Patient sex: M
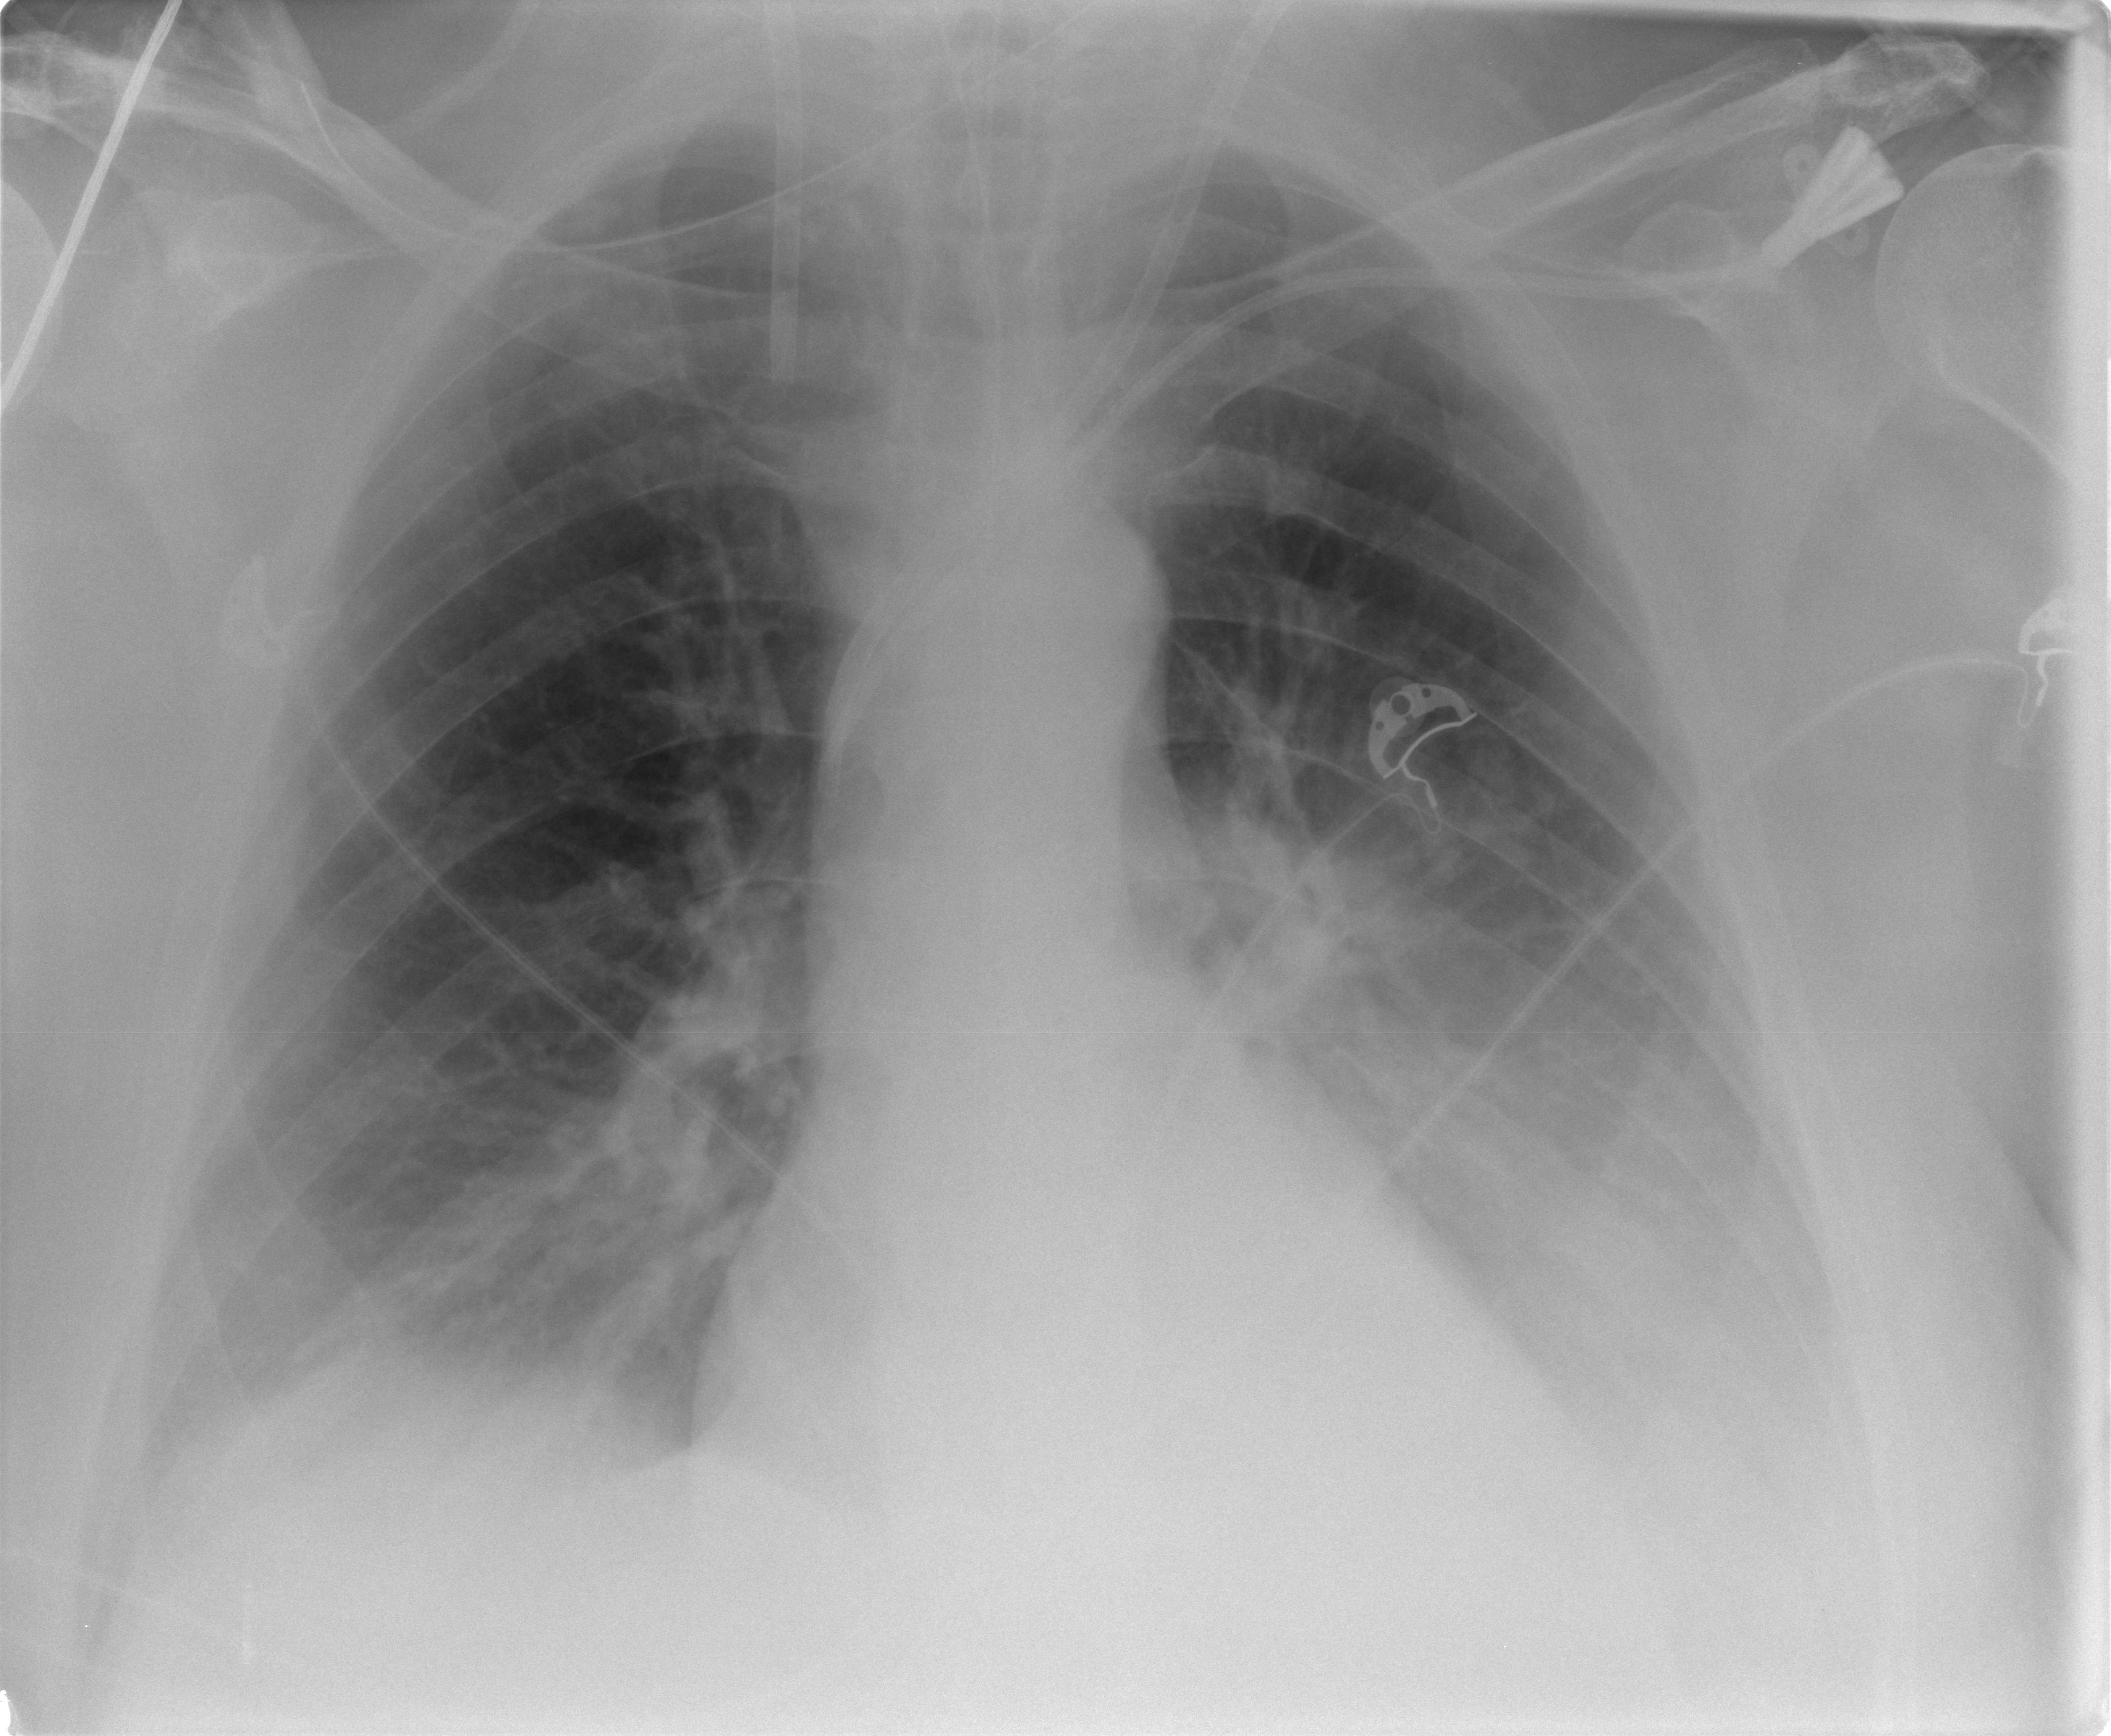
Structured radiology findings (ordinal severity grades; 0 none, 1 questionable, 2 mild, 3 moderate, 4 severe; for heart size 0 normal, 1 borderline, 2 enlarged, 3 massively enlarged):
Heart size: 0
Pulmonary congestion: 2
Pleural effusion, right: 2
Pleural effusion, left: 3
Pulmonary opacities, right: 0
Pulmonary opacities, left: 0
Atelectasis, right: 2
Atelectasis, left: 2